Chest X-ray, AP view. Patient: 68 years old, sex M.
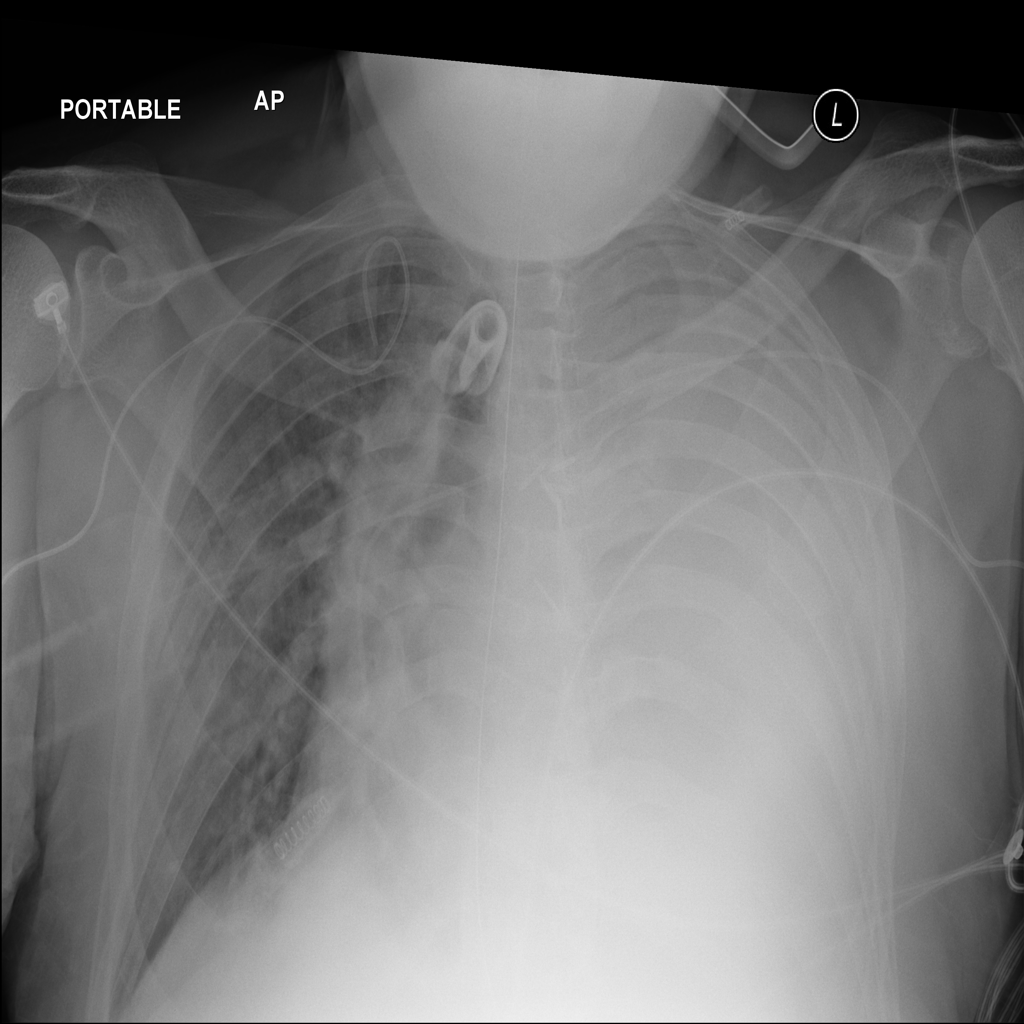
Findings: No Finding